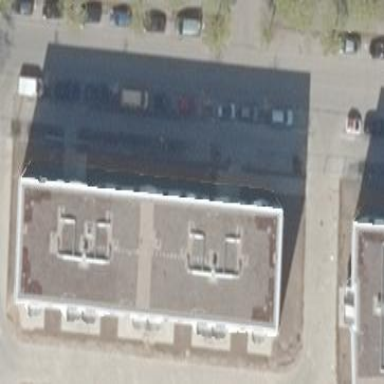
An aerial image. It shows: Block of apartments with flat grey roof.